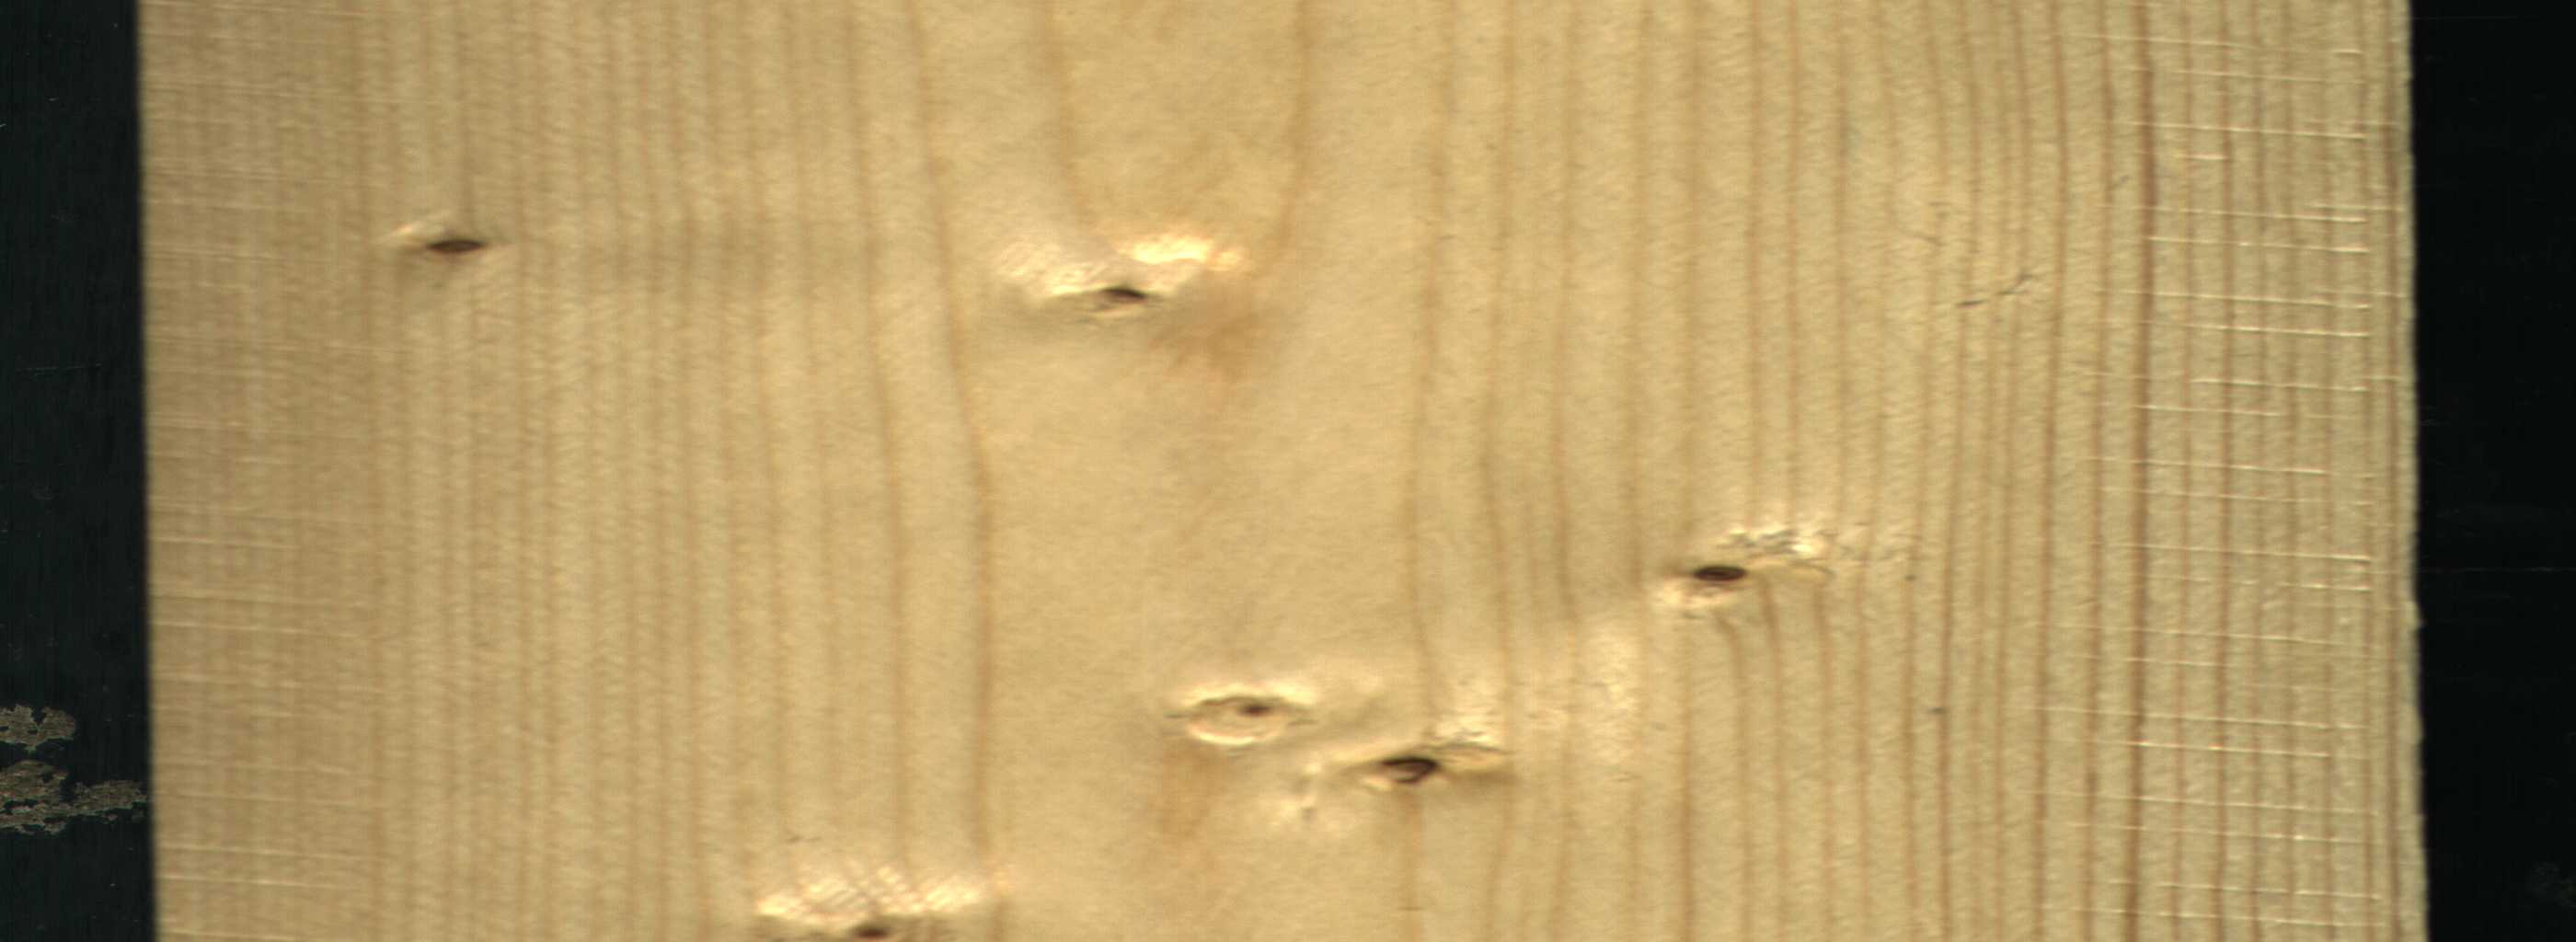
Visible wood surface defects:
Live_Knot
Live_Knot
Live_Knot
Live_Knot
Live_Knot
Live_Knot